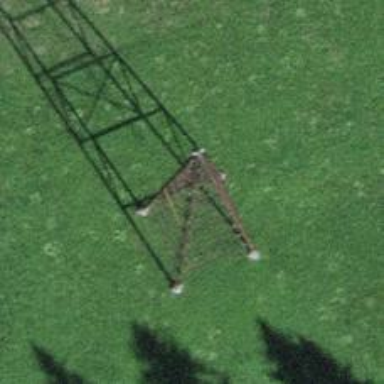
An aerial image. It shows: Mast structure.